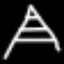
Label: The Eiffel Tower